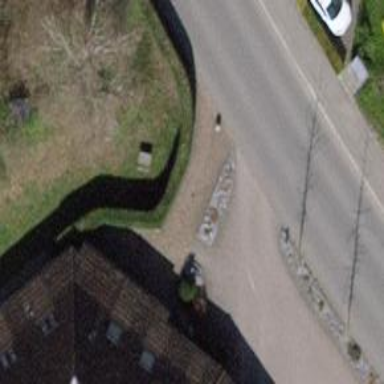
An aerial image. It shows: Hedge barrier.